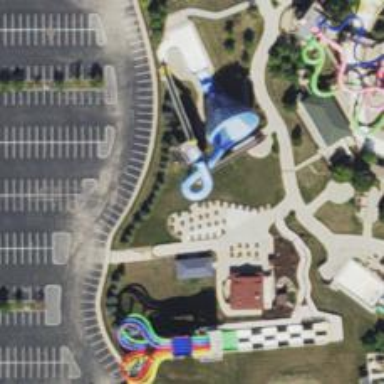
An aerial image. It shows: Water slide attraction.